Aerial crown-view tile of a tropical tree (Barro Colorado Island, Panama), acquired 20250715:
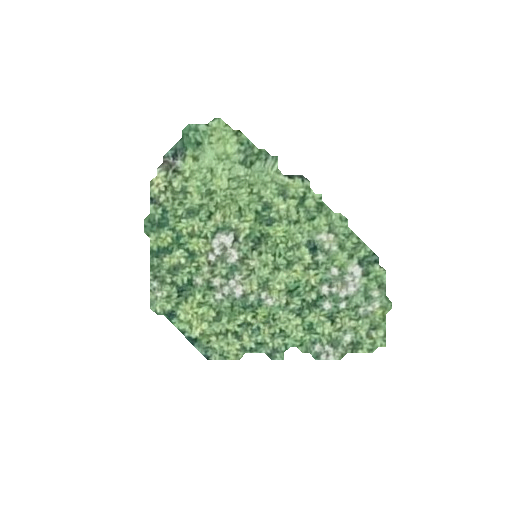
Species: Dipteryx oleifera
GBIF accepted scientific name: Dipteryx oleifera
Crown area: 61.326 m²